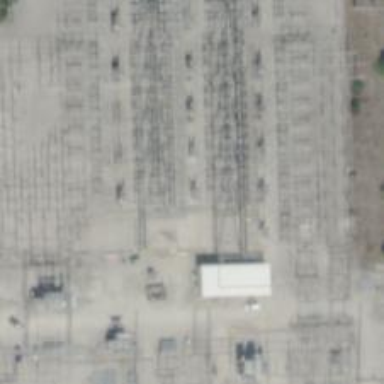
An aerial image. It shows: Switch for power supply.